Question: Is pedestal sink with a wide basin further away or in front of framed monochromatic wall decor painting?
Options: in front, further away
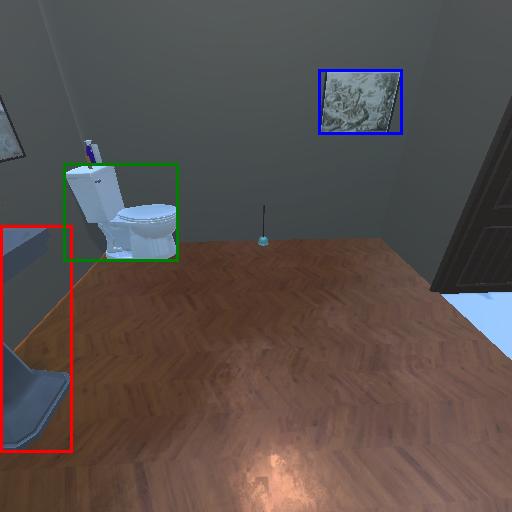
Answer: in front